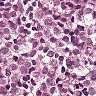
Metastatic tissue present: yes